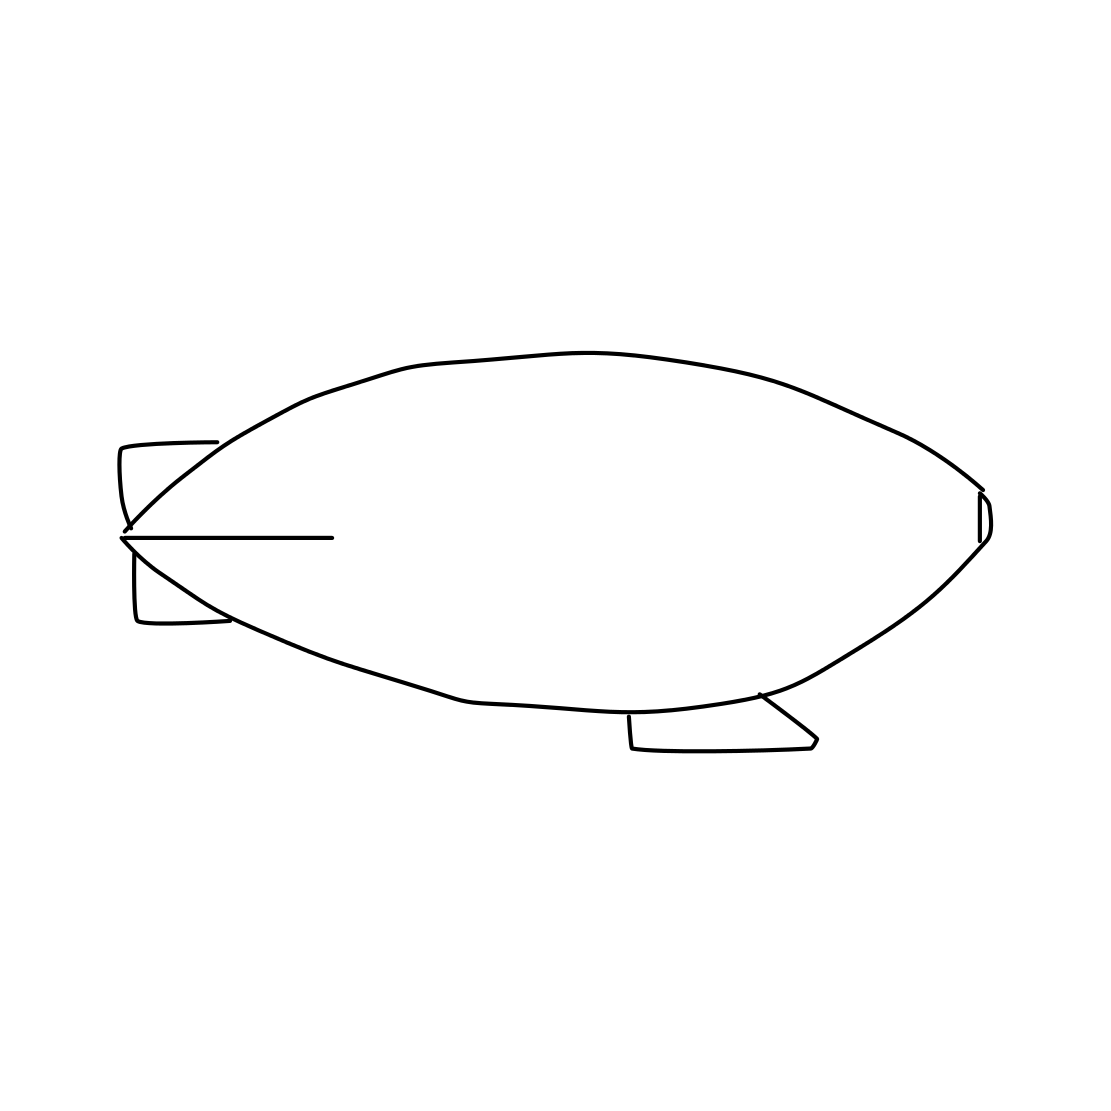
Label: blimp